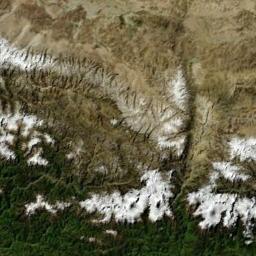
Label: snowberg